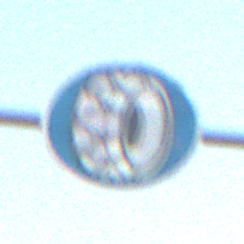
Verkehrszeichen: SchneekettenVorgeschrieben
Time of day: SunriseSunset
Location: Outdoor (Nature)
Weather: Clear
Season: NotSpecified
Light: Natural